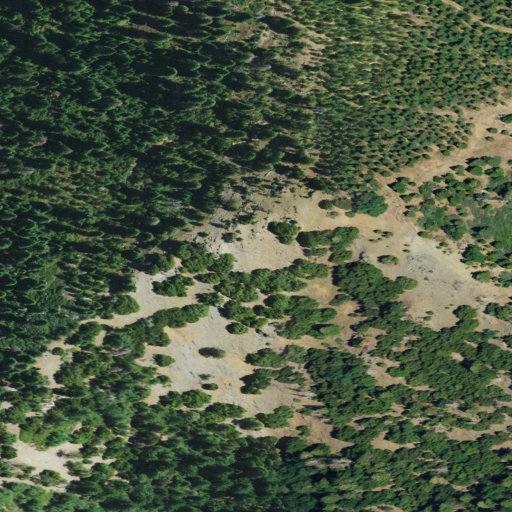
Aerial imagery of mountain in California named Bluenose Peak containing shrub and evergreen forest